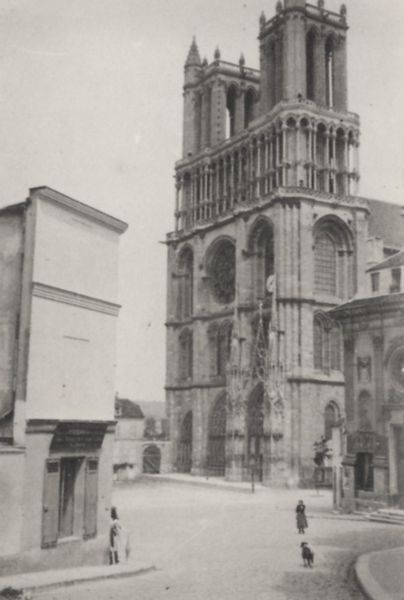
Titel: Mantes
Künstler: Francois Emile Zola
Schlagwörter: dunkel, himmel, schatten, weiß, menschen, stadt, fenster, frankreich, frau, grau, hell, licht, paris, schwarz, strasse, säulen, tür, dach, dame, haus, hund, tier, alt, architektur, mensch, stein, bild, einsamkeit, häuser, kirche, insel, person, gotik, turm, ruhe, ansicht, fassade, pflaster, türen, zwei, leer, verlassen, läden, platz, kuppel, verzierung, hoch, tor, galerie, foto, fotografie, photographie, eingang, berlin, alter, gehsteig, religion, türme, dom, schwarz-weiss, gehweg, münster, kathedrale, photo, senkrecht, portal, portale, amiens, gotisch, reims, rosenfenster, rosette, christlich, mittelalter, religiös, westen, glocken, bauwerk, notre dame, zweiturmfassade, westfassade, chartre, fensterrose, schallöffnungen, westtürme, westwerk, imposant, stelen, sacre coeur, köln, notre, ulm, nüchtern, katholisch, größe, königsgalerie, bamberg, chatre, gockenturm, rouen, flaster, alte fotografie, 50er, nantes, rouan, ruon